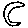
Label: moon